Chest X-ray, PA view. Patient: 53 years old, sex M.
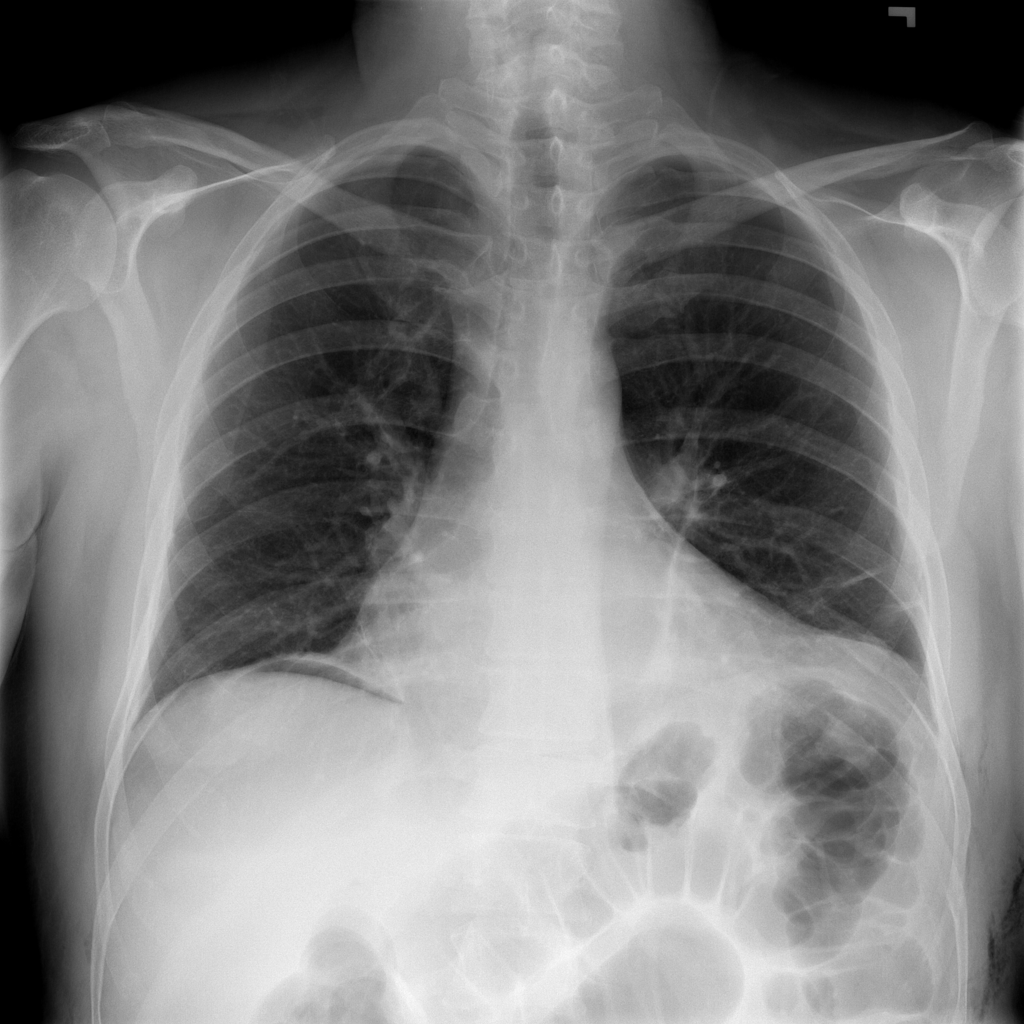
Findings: Atelectasis